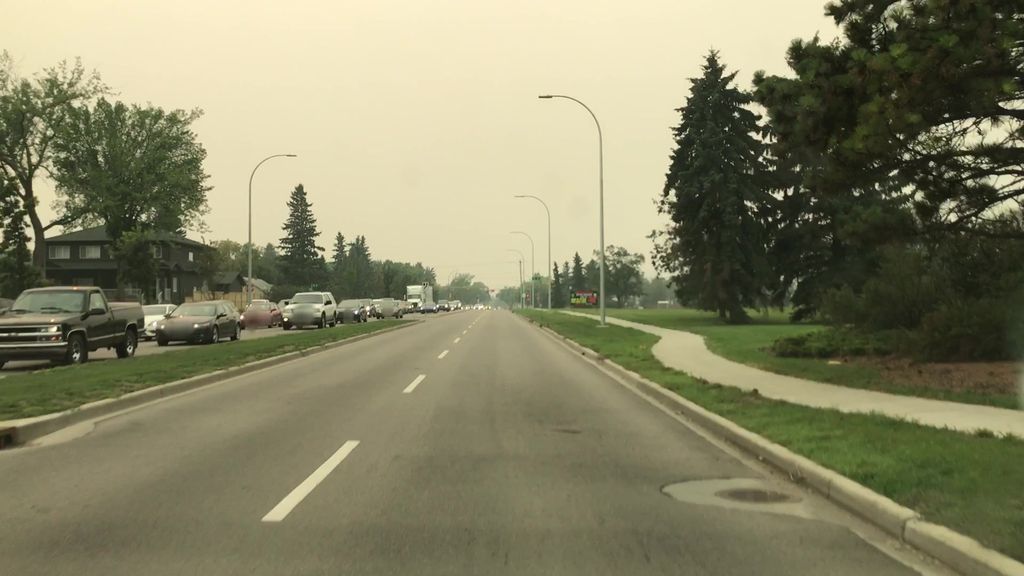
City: edmonton